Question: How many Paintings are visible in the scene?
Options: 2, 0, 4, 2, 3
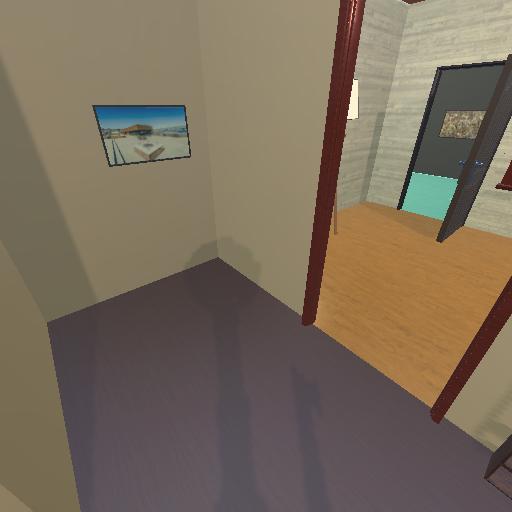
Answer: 2